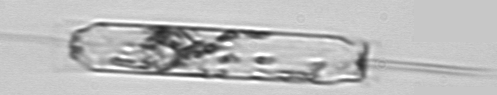
Label: Ditylum_brightwellii